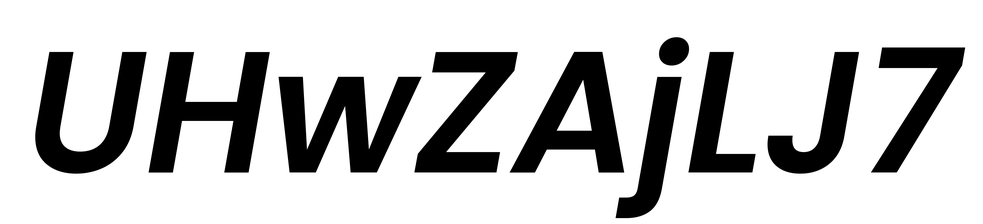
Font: Poppins-SemiBoldItalic